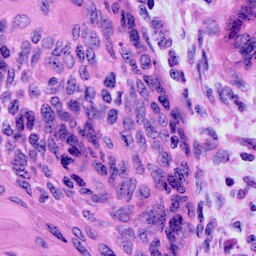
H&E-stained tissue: Cervix